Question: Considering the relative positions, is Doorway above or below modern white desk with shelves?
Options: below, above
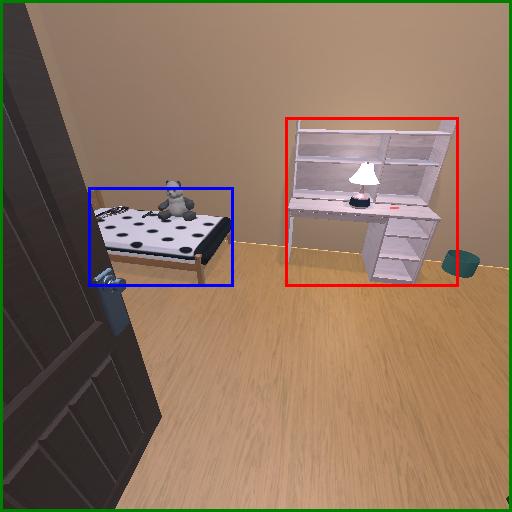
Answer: below